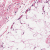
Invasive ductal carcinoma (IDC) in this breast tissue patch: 0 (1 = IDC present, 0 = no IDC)